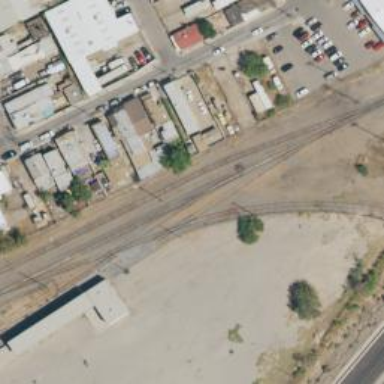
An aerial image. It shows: Abandoned railway yard.